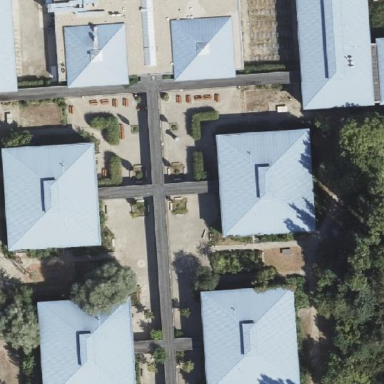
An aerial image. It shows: View of roof of building.